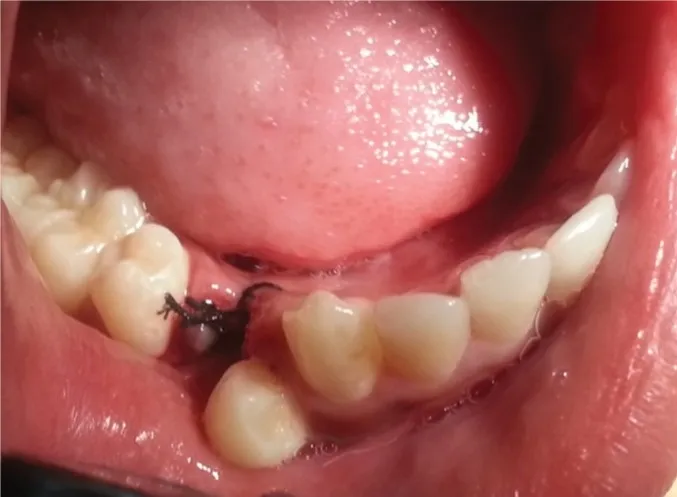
Wound closure by 3-0 silk suture.
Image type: pathology (fish)